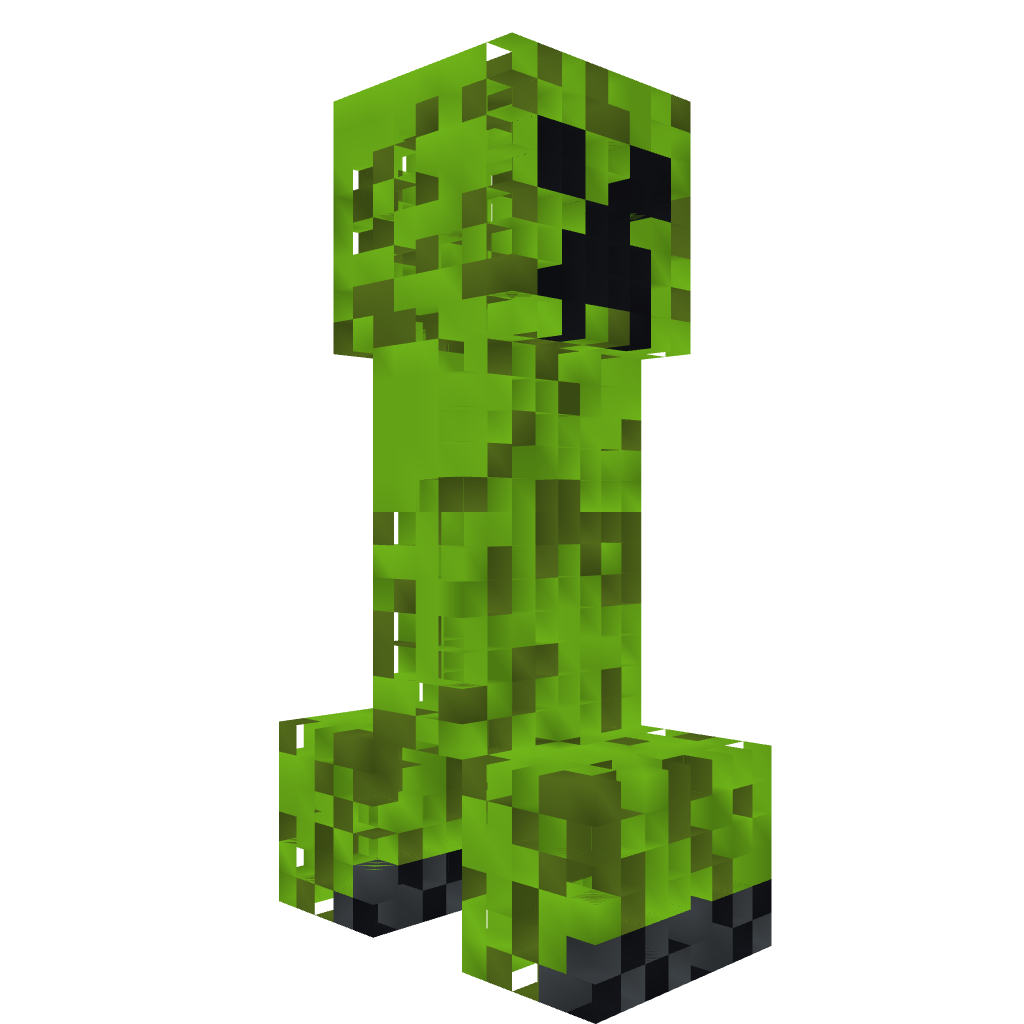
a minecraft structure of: Giant Creeper